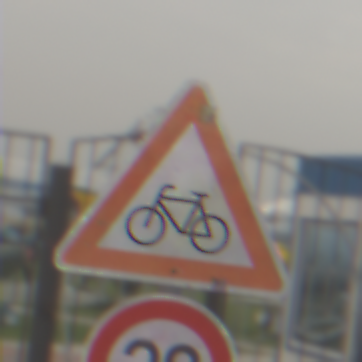
Verkehrszeichen: RadverkehrRechts
Zusatzzeichen unten: Geschwindigkeit20
Umgebung: Outdoor, Suburban
Tageszeit: MorningAfternoon
Wetter: Overcast
Licht: Natural
Jahreszeit: NotSpecified
Kontrast: LowContrast